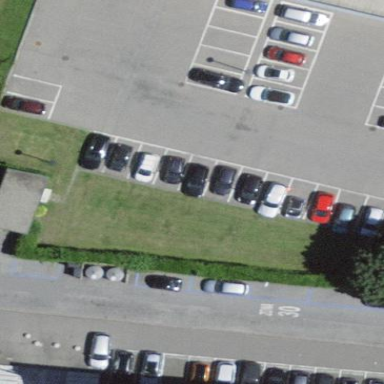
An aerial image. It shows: Parking area with surface.